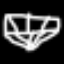
Label: diamond